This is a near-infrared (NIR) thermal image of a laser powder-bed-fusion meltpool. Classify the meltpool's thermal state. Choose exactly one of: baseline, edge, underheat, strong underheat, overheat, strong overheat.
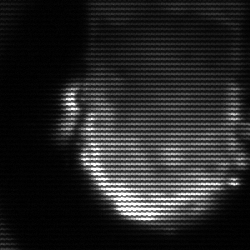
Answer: baseline